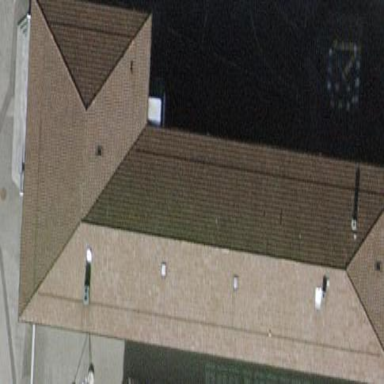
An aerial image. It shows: School building.